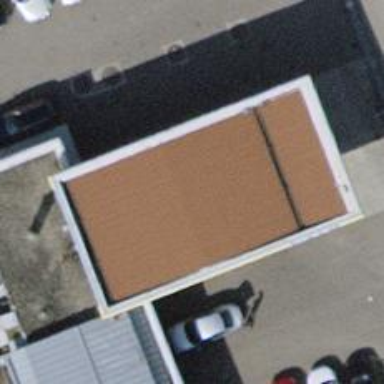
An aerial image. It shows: Kiosk near fuel station.